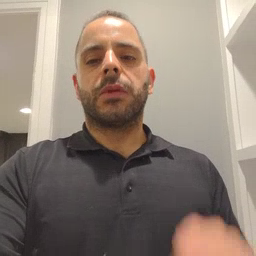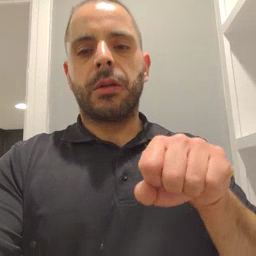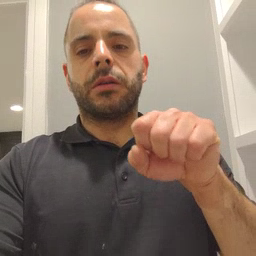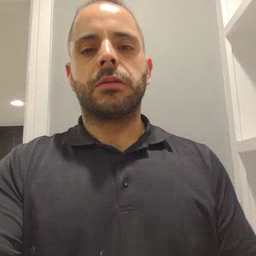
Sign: yes